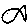
Label: fish